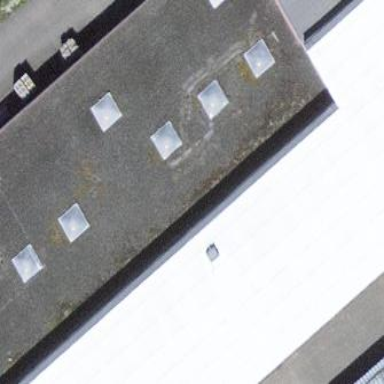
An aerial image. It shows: Industrial building.